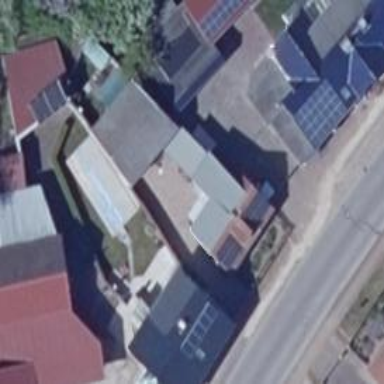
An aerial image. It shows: Small solar photovoltaic panel generator is producing electricity.